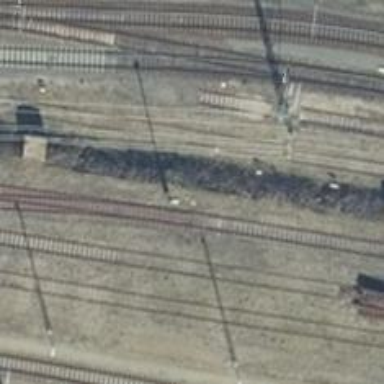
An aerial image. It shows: Railway switch.